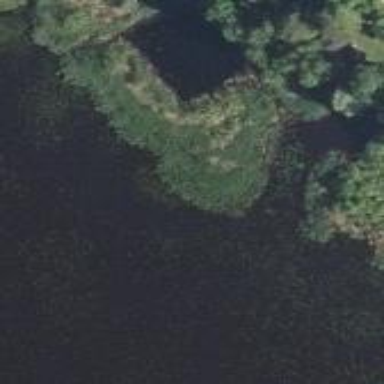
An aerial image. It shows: Wetland area dominated by reedbeds.